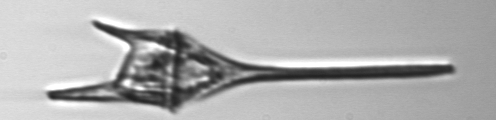
Label: Tripos_lineatus